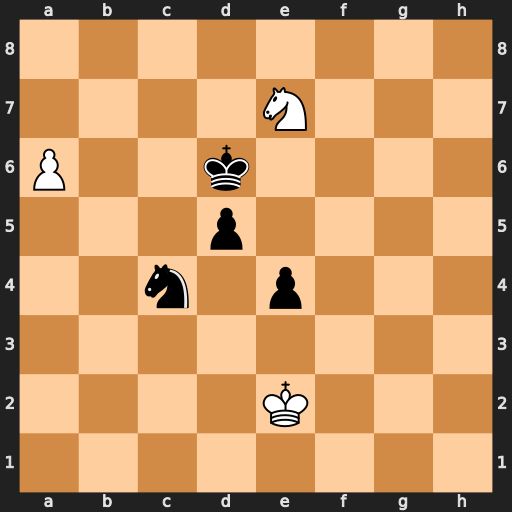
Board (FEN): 8/4N3/P2k4/3p4/2n1p3/8/4K3/8
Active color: w
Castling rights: -
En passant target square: -
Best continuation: a7 Kxe7 a8=Q